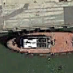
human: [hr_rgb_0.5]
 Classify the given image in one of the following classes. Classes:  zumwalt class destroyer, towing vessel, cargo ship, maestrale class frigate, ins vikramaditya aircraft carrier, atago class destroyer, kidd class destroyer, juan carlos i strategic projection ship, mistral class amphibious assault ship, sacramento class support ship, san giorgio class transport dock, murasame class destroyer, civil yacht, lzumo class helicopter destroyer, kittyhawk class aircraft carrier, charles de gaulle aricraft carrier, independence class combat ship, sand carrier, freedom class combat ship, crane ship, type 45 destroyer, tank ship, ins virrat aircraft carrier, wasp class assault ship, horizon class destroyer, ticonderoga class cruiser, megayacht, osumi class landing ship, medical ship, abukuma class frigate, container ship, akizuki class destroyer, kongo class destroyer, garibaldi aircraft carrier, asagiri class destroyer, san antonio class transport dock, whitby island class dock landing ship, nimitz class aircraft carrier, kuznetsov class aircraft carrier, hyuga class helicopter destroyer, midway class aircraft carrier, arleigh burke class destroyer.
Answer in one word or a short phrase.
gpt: Towing vessel